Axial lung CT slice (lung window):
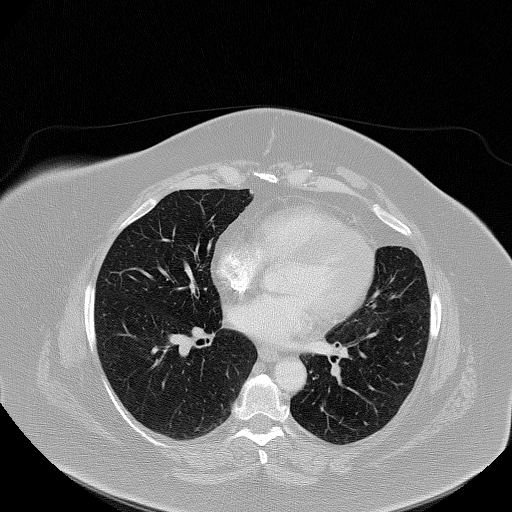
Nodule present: no